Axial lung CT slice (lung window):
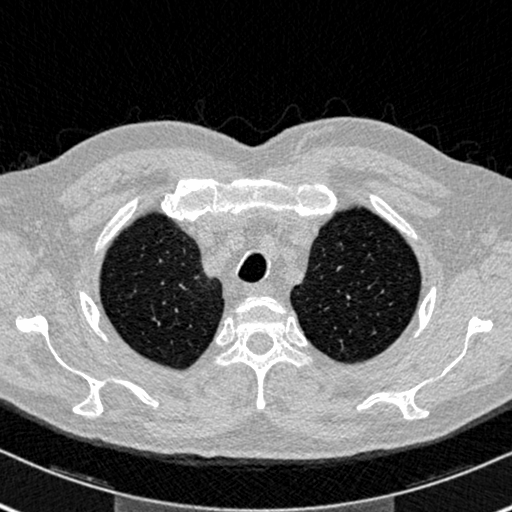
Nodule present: no